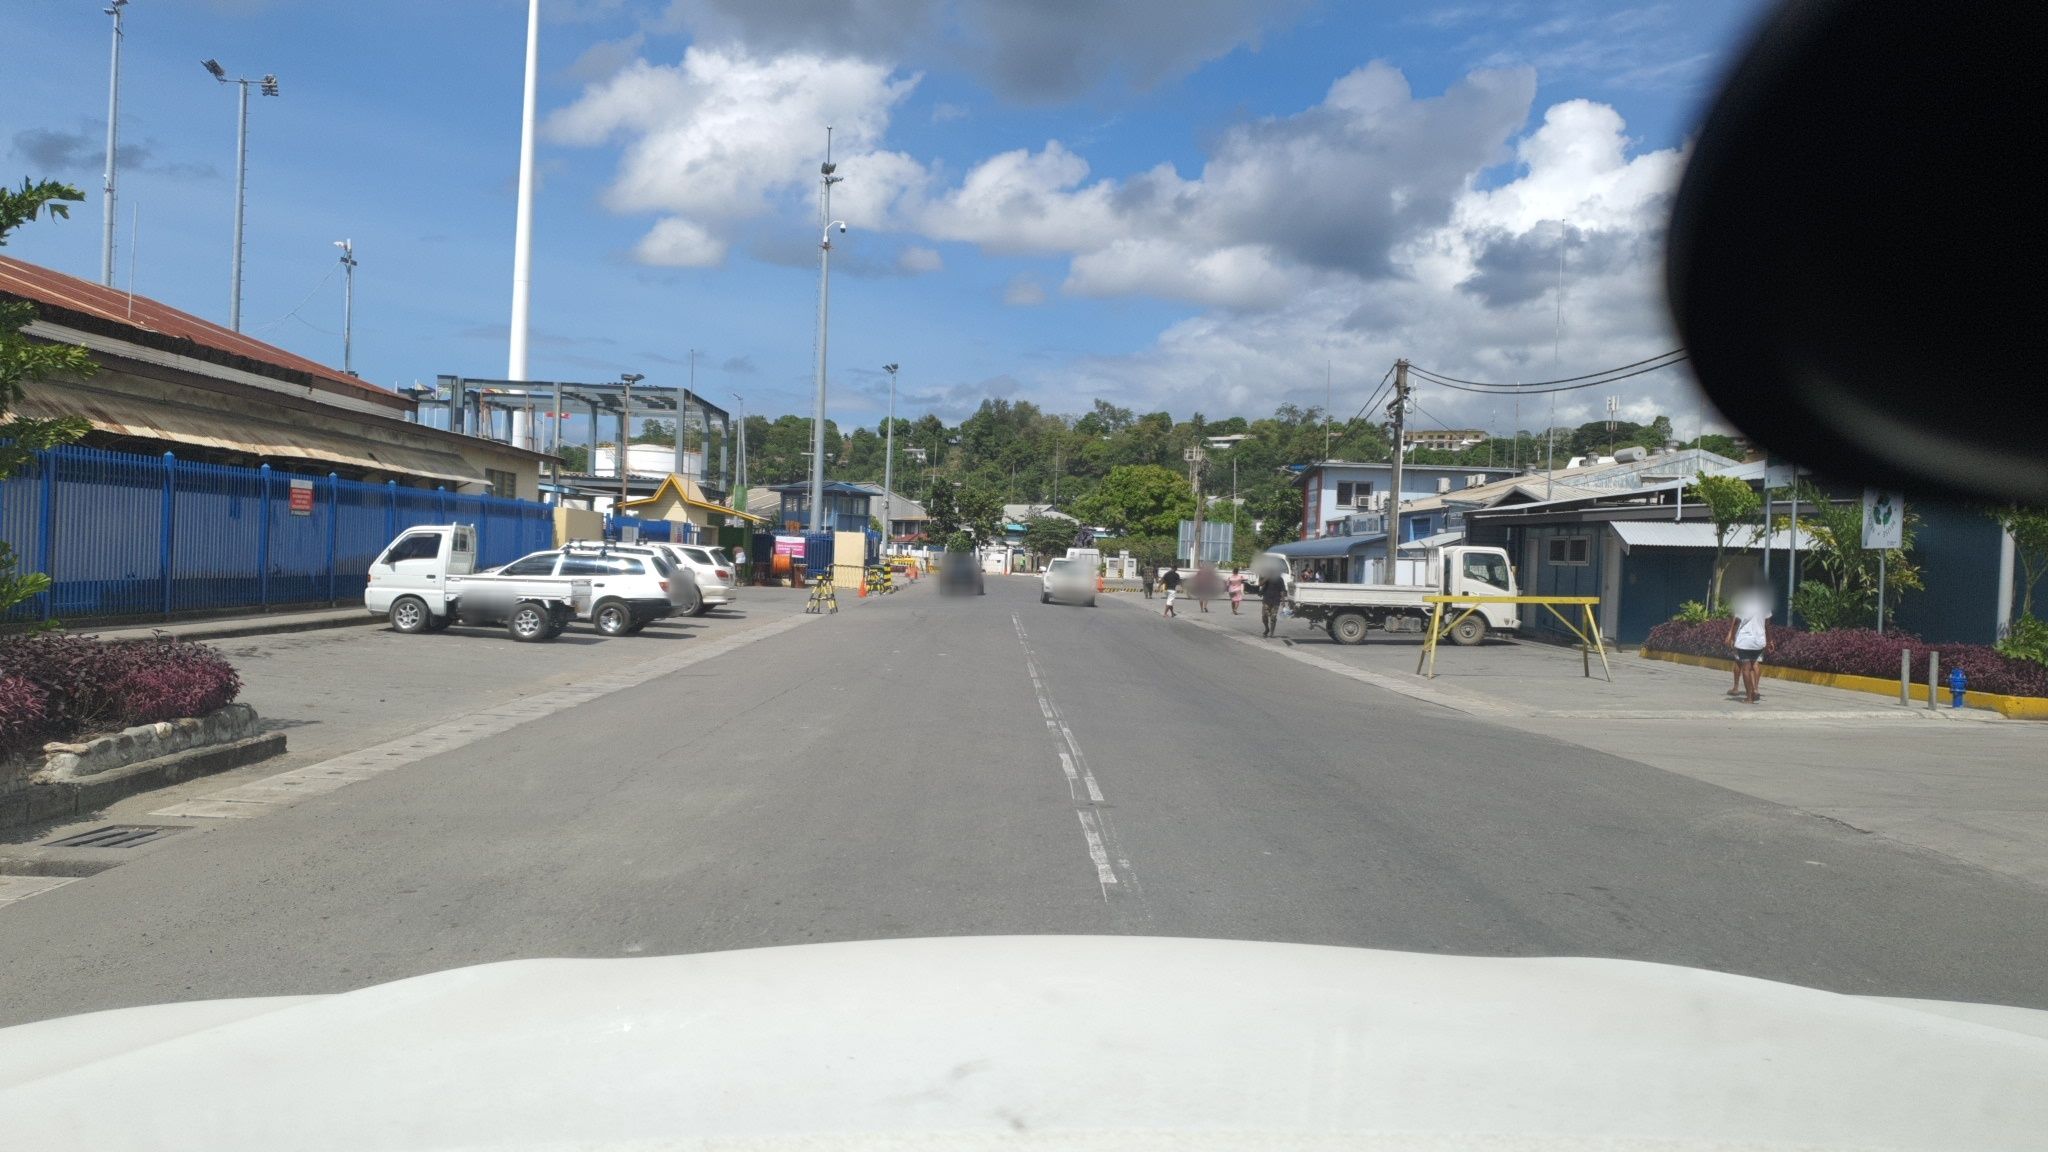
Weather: clear
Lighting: day
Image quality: good
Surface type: driving surface
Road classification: tertiary, service
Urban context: urban centre
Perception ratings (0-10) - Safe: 3.35, Lively: 7.76, Beautiful: 3.89, Boring: 5.1, Depressing: 7.1, Wealthy: 0.33